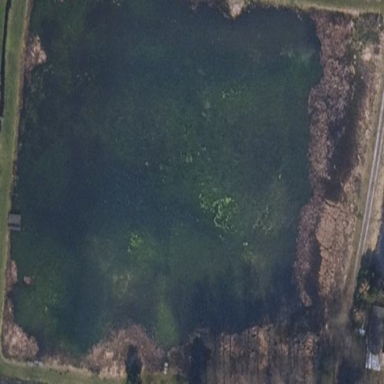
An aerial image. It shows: Reedbed in wetland area.